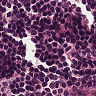
Metastatic tissue present: no